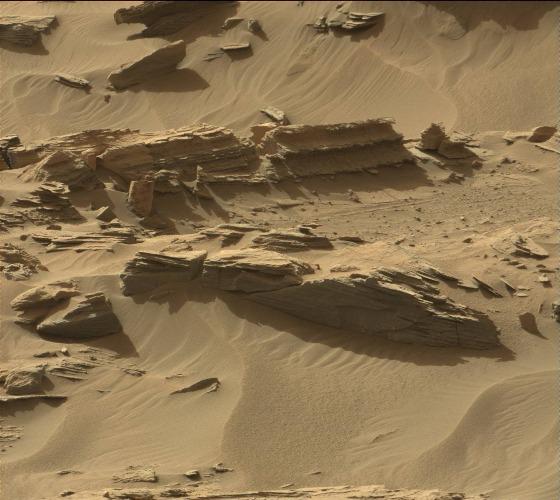
Terrain classes present: Bedrock, Gravel / Sand / Soil, Rock, Shadow